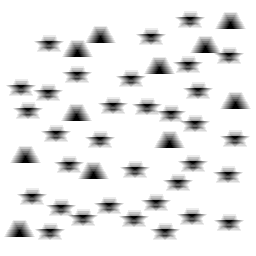
Squares: 0
Triangles: 11
Stars: 33
Total shapes: 44